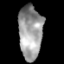
Tissue: lung
Cell type: Others
Senescence score: 0.2285
Nuclear area (px): 1252
Mean DAPI intensity: 155.528